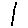
Label: line